Question: I am developing a web application in MVC5.
And I am trying to use model in View as shown in snapshot -

Faced problem for too. I tried some solutions as (but none fixed it) -
Delete all files of folder at location based on root drive and the Visual Studio version installed.
Since I am using VS 2012, so the path is.
There was a solution suggesting upgrade of razor version from 2.0 to 3.0 in web.config in Views. But not worked.
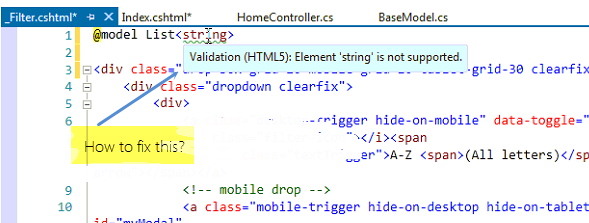
Answer: First of all this mess was created (v4 to v5) from in VS 2012.
## Steps as solution
The first and utmost task is to cross-check your existing web.config (both in root and Views folder) as per the link <URL>.
Then downloaded the update at link <URL>. Close all Visual Studio instances and then run this update.
Open Visual Studio and re-build MVC solution.